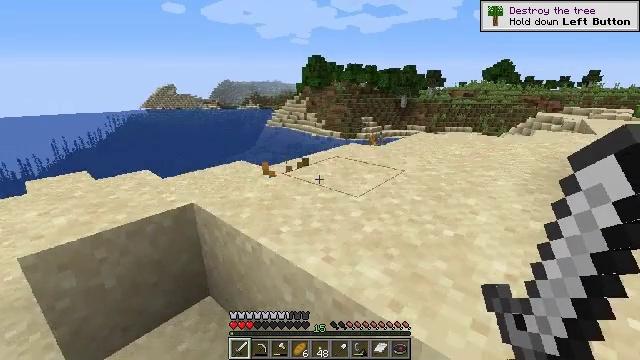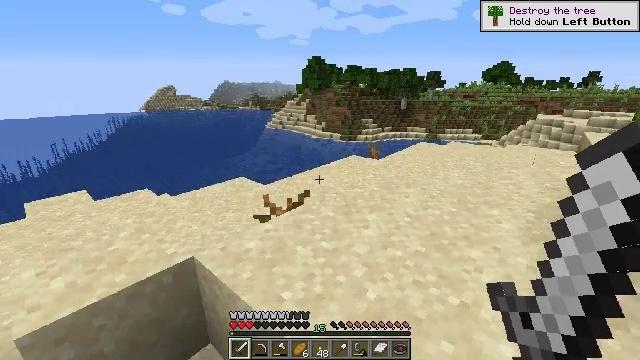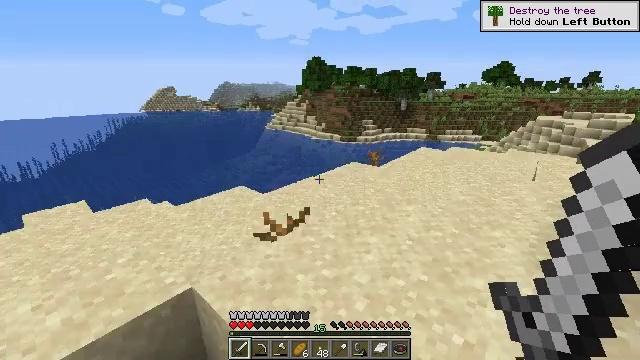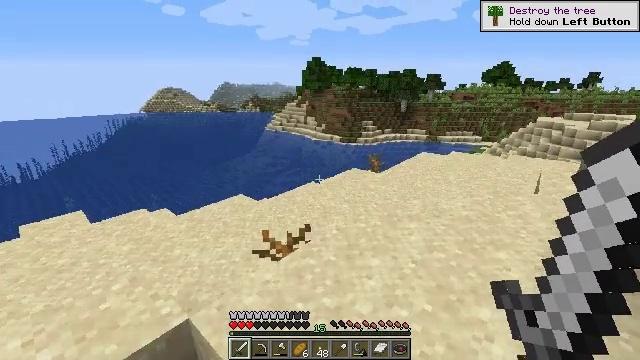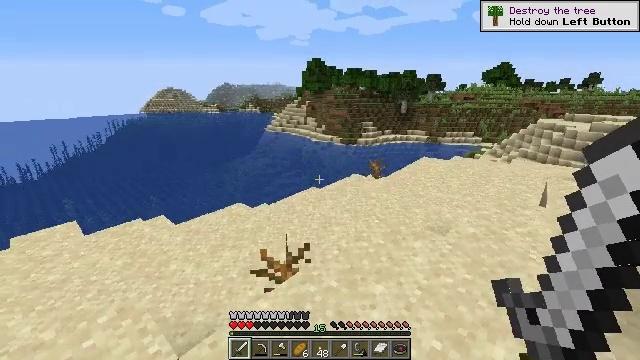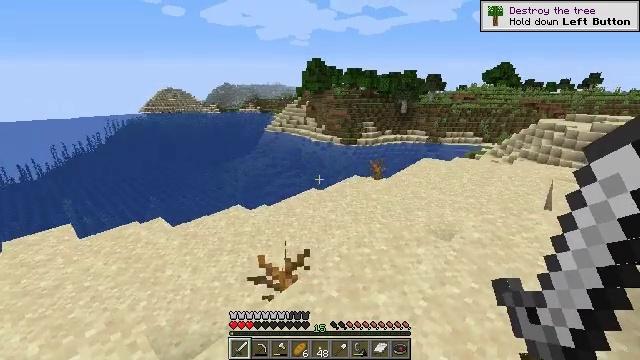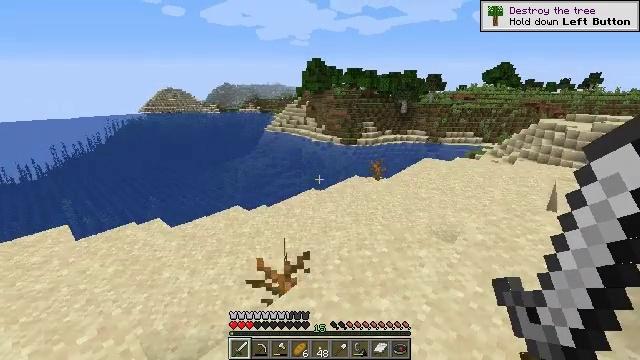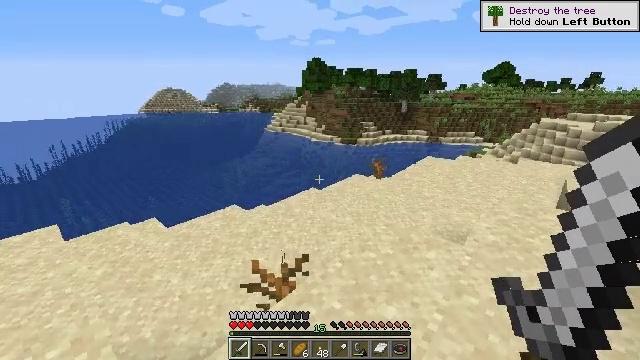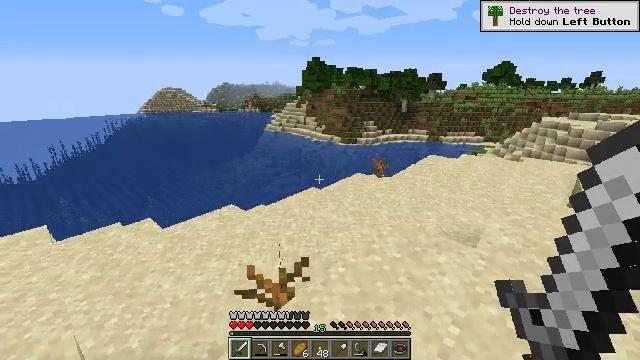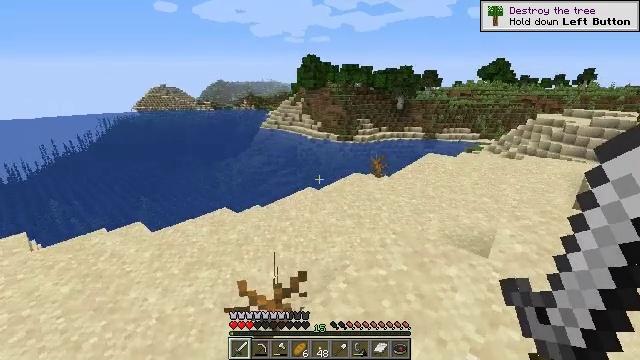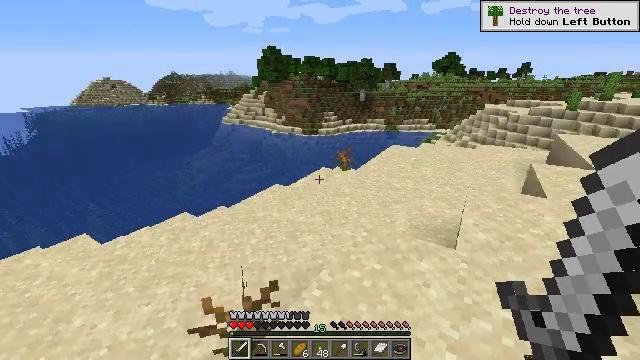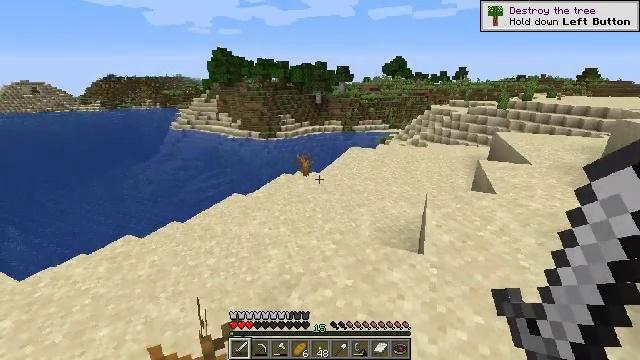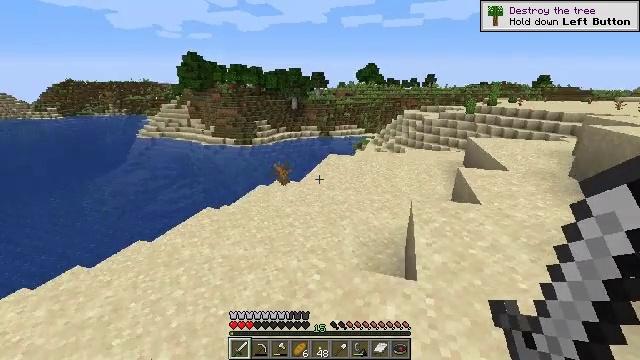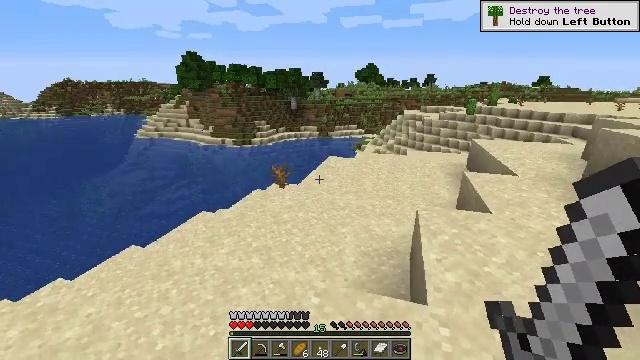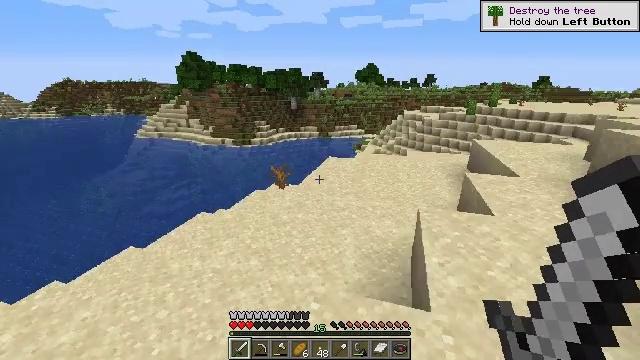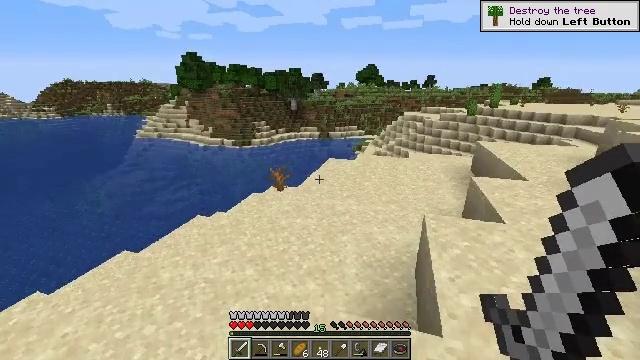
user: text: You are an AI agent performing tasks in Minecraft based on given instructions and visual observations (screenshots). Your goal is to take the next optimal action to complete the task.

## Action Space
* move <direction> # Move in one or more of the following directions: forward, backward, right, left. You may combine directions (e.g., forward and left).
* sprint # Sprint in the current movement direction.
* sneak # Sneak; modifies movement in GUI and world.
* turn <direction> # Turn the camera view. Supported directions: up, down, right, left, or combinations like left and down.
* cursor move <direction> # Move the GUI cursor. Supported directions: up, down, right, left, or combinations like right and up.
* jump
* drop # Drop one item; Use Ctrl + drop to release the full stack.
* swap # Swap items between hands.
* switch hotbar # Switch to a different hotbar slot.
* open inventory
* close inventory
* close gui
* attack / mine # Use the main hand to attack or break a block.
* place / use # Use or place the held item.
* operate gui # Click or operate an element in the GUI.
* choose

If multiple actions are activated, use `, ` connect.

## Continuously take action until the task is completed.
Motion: motion action
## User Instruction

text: Gather a dead bush.
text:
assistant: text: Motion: move forward, jump
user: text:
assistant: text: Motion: move forward, jump
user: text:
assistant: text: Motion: move forward, jump
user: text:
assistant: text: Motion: move forward, jump
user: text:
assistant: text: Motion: move forward
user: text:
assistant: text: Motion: move forward
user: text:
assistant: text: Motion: move forward
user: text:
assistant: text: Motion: move forward
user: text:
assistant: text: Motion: move forward
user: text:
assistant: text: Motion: move forward, turn right and down
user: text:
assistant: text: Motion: move forward, turn right
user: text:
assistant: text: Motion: move forward, turn right and up
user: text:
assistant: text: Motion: move forward
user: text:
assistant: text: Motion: move forward
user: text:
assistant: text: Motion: move forward
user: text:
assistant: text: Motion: move forward
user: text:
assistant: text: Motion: move forward
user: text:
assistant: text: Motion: move forward
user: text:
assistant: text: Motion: move forward, turn left and down
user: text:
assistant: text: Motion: move forward, turn left and down
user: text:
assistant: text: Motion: move forward, turn left and down
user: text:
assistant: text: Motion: move forward and move left
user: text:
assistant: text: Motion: move forward and move left, turn down
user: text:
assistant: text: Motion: move forward and move left, turn down
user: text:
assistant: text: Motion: move forward and move left, turn right and down
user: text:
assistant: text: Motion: move forward, turn right
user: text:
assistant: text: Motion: move forward, turn right
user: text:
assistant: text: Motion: move forward, turn right
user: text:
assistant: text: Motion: move forward, turn right
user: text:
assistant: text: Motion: move forward, turn right